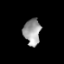
Tissue: lung
Cell type: Epithelial cells
Senescence score: 0.5965
Nuclear area (px): 438
Mean DAPI intensity: 156.927